Chest X-ray. View position: AP
Patient age: 36
Patient sex: F
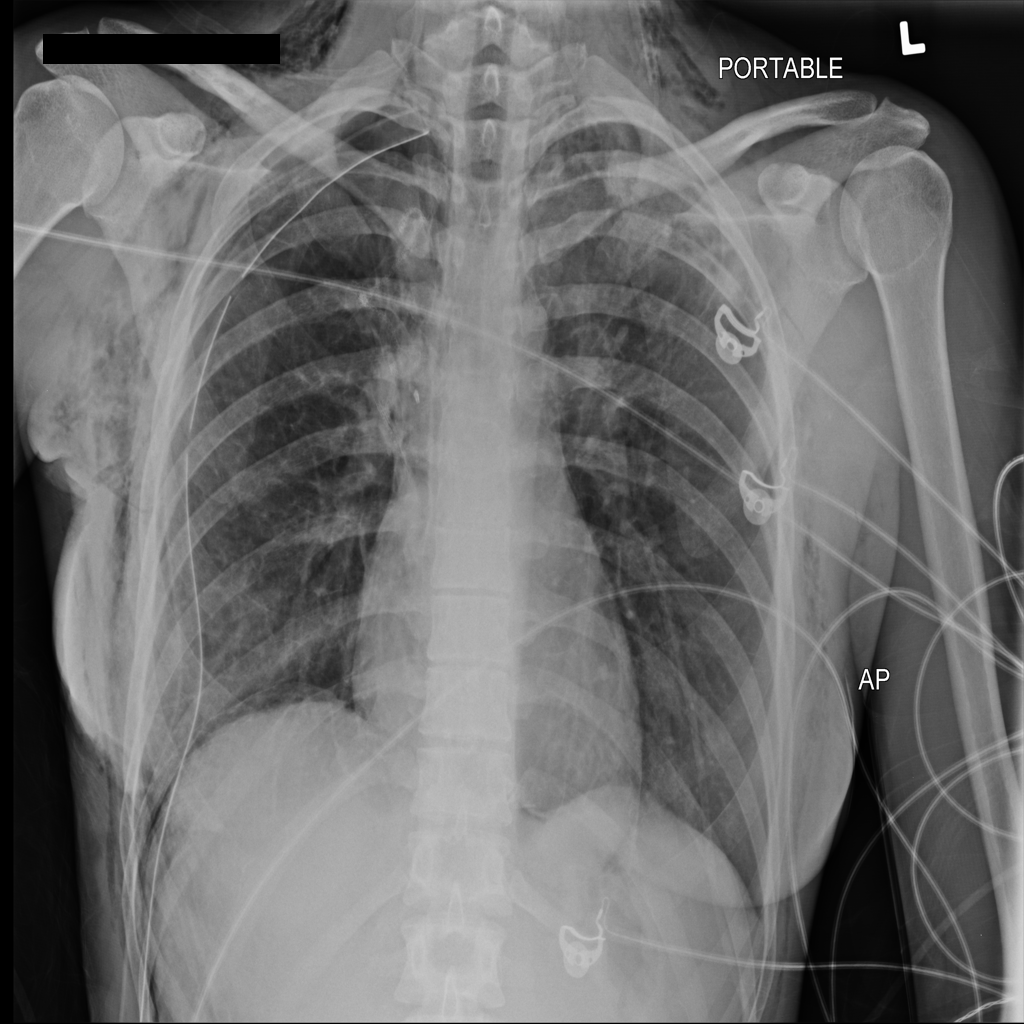
Finding: Pneumothorax